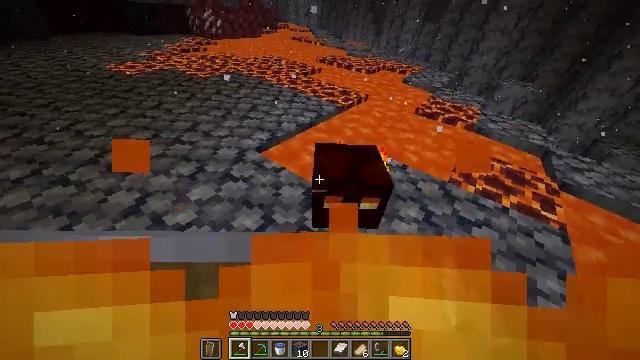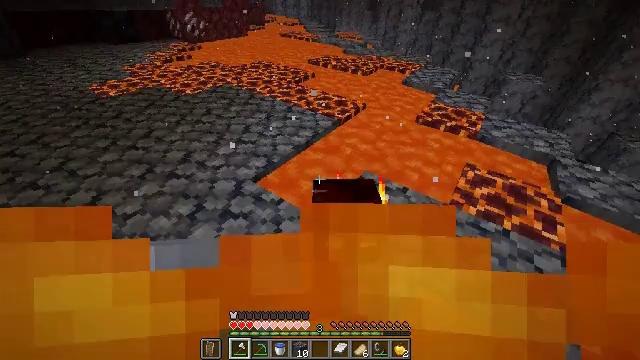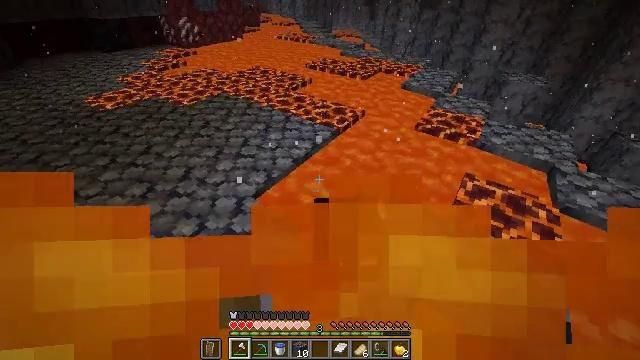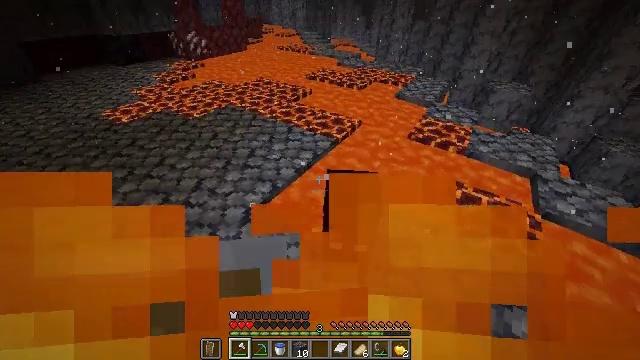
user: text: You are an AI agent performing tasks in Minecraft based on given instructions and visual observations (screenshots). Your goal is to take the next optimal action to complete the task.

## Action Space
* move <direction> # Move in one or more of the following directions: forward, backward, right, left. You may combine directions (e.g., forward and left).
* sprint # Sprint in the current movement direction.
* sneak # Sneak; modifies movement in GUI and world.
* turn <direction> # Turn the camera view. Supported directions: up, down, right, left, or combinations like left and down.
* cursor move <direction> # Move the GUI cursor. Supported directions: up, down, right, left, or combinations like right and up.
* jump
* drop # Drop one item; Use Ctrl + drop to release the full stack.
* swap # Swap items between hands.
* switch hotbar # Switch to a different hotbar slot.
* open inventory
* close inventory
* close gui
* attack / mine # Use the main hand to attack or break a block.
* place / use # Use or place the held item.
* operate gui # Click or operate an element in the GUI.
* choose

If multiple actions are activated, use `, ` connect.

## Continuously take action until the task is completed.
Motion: motion action
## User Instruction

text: Combat the magma cube.
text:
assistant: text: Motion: move forward, sprint, attack / mine, jump
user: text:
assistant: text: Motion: move forward, sprint, attack / mine, jump
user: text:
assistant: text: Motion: move forward, sprint, jump
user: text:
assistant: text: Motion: sprint, jump